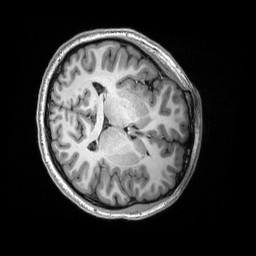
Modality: T1w
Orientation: axial
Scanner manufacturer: siemens
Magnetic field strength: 3 T
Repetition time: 2.53 s
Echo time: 0.0033 s